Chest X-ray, PA view. Patient: 56 years old, sex M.
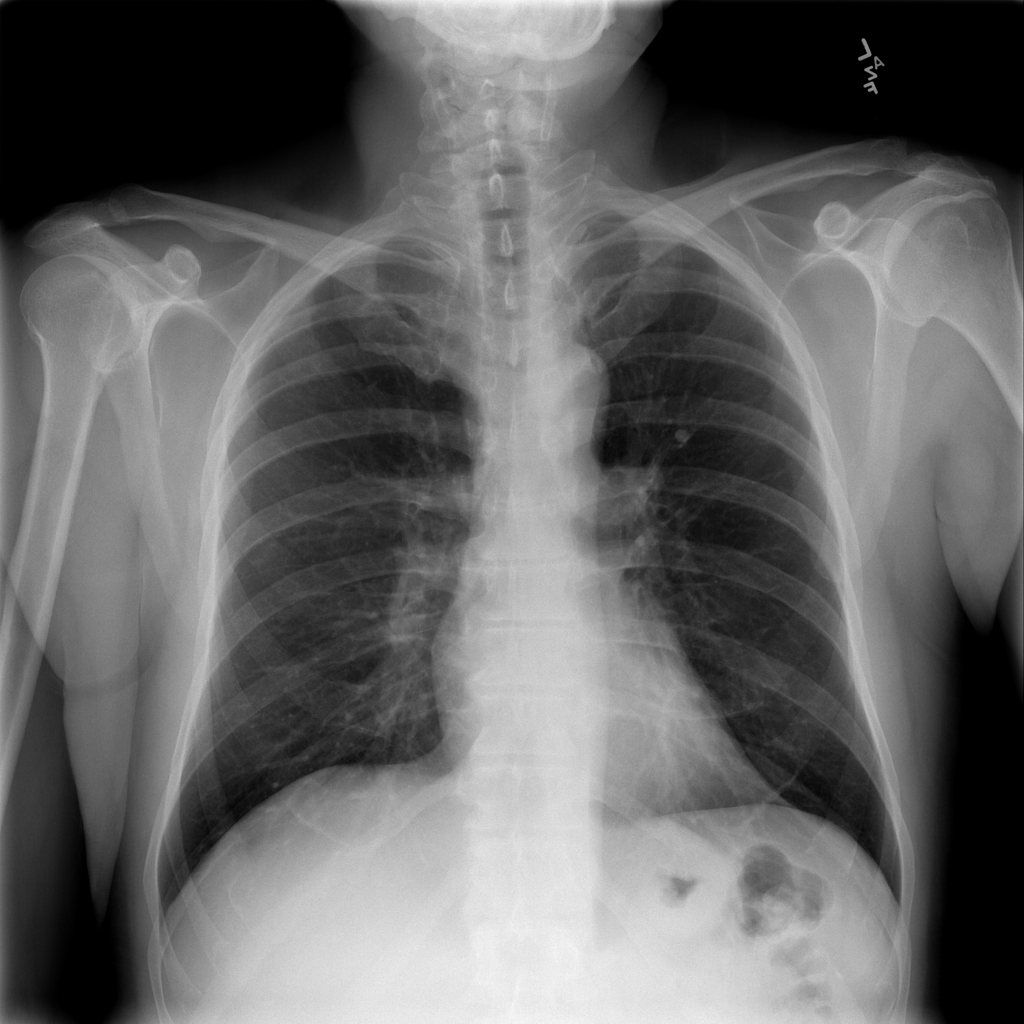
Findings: No Finding